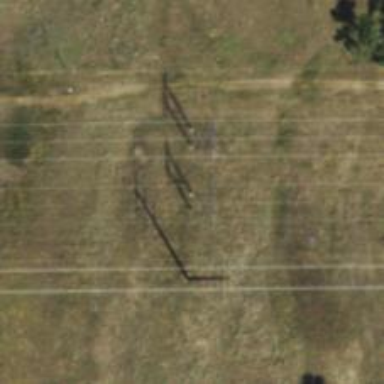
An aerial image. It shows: H-frame designed tower for power lines.